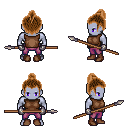
a pixel art fantasy rpg character, male body template, dark elf, purple skin, brown sleeveless shirt, magenta pants, brown short topknot hairstyle, metal gloves, brown shoes, spear, four views (front, back, left, right), 2x2 character sprite sheet, small pixel art, hard edges, no anti-aliasing